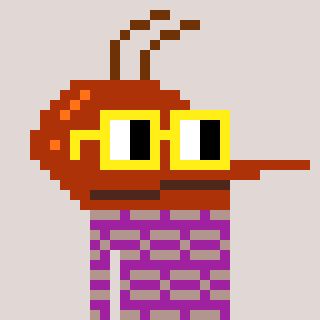
a pixel art character with square yellow glasses, a mosquito-shaped head and a magenta-colored body on a warm background